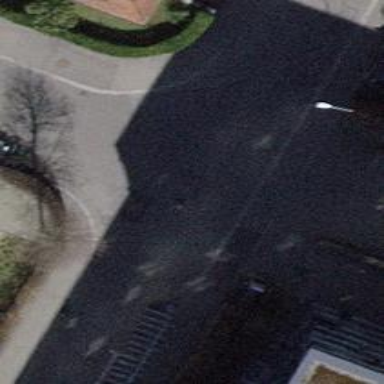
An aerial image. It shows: Unmarked crossing on the road.